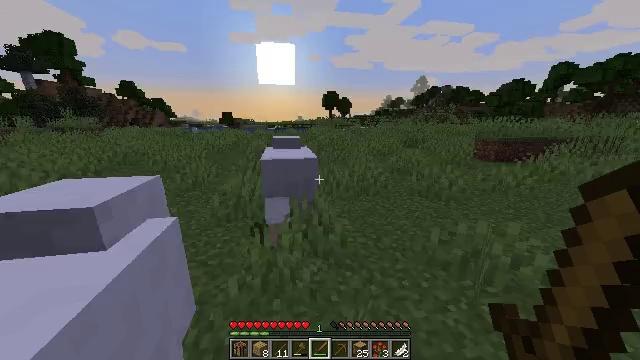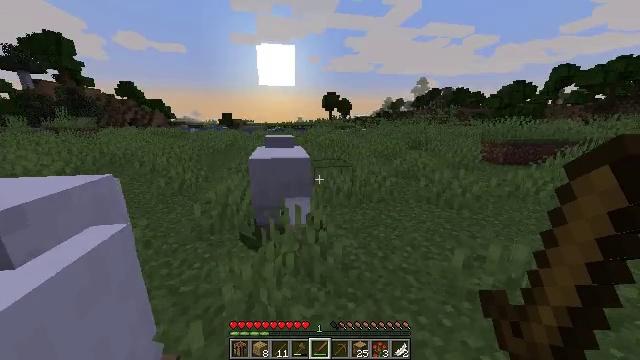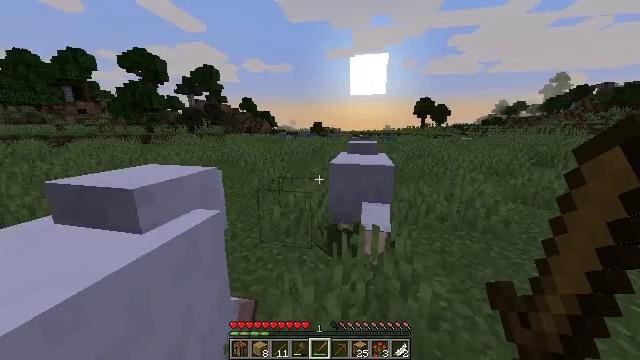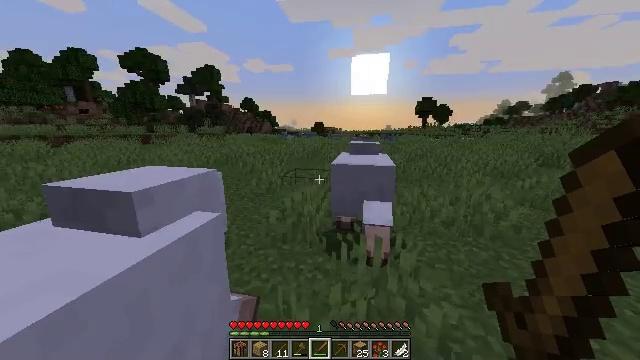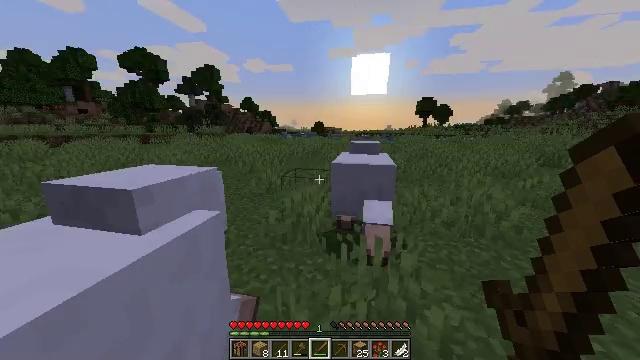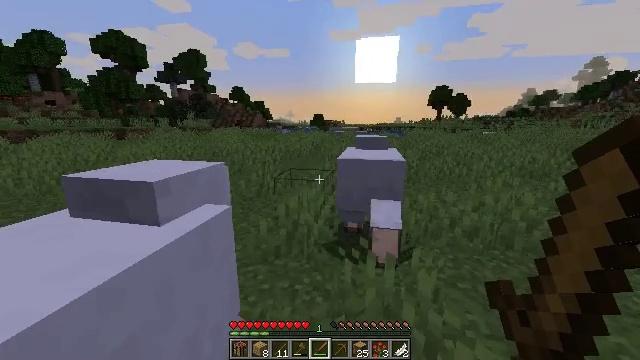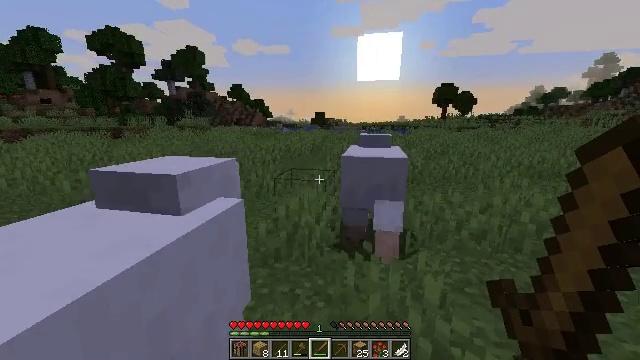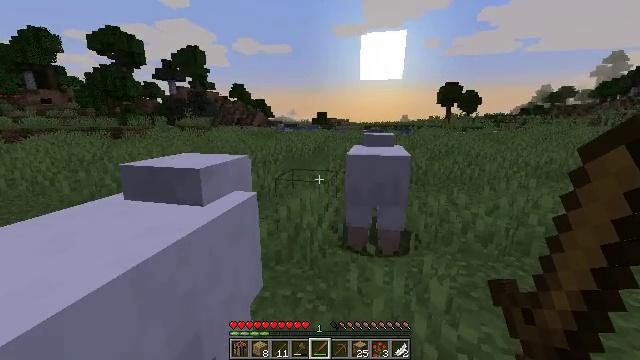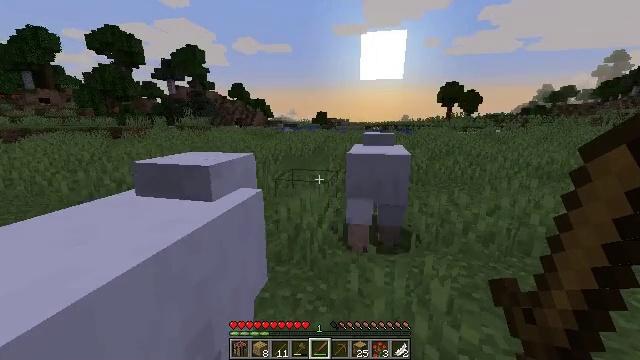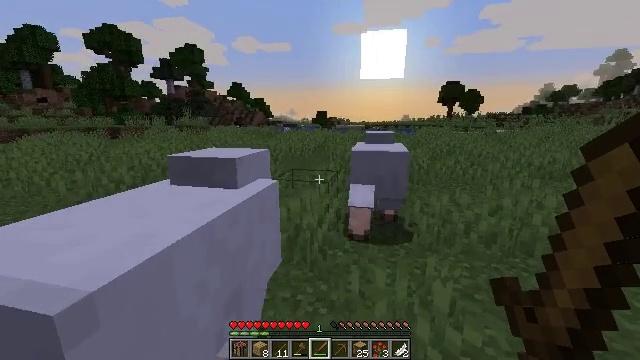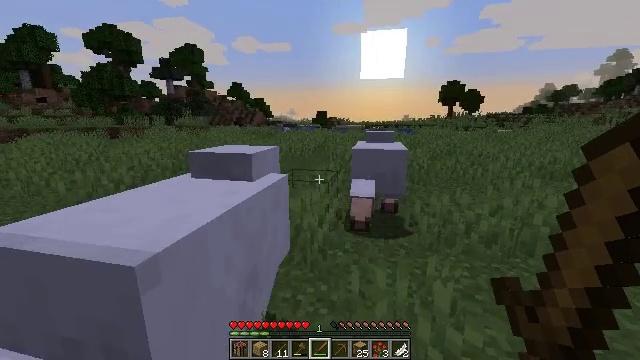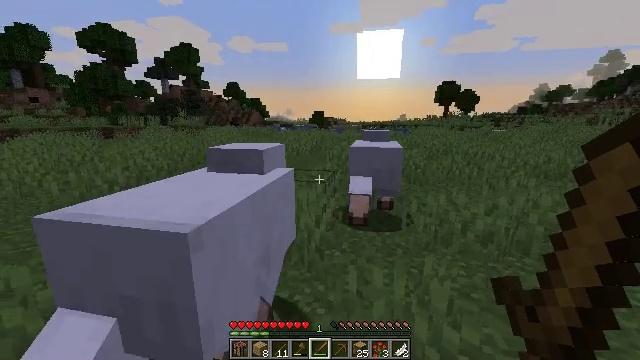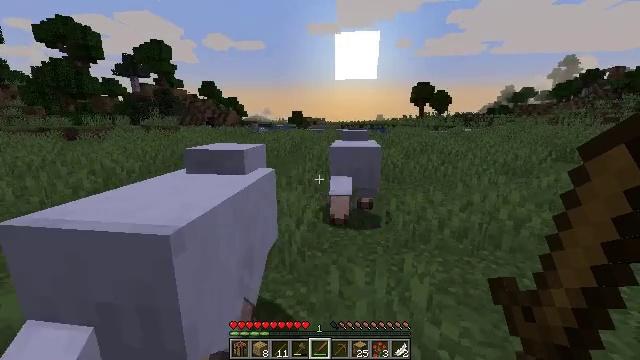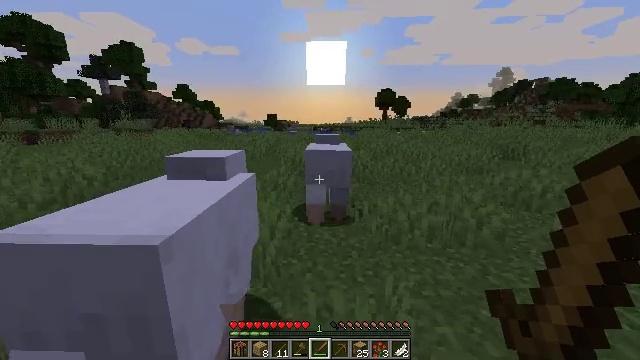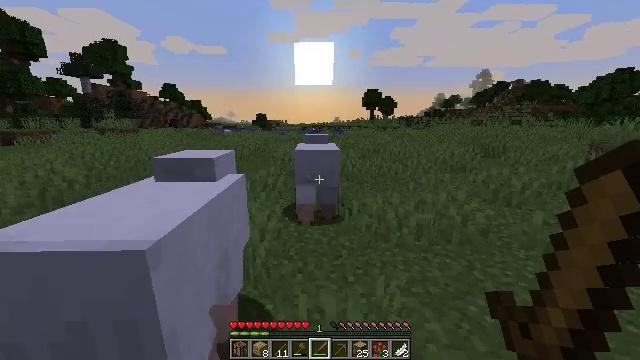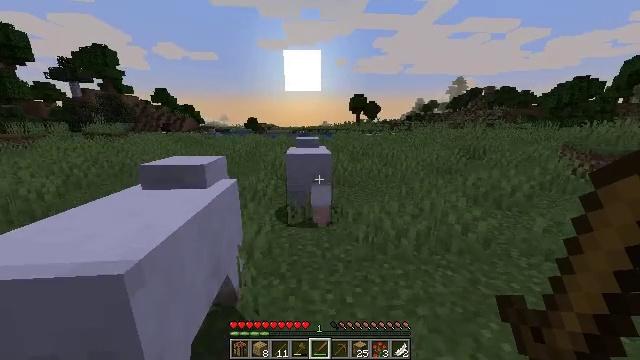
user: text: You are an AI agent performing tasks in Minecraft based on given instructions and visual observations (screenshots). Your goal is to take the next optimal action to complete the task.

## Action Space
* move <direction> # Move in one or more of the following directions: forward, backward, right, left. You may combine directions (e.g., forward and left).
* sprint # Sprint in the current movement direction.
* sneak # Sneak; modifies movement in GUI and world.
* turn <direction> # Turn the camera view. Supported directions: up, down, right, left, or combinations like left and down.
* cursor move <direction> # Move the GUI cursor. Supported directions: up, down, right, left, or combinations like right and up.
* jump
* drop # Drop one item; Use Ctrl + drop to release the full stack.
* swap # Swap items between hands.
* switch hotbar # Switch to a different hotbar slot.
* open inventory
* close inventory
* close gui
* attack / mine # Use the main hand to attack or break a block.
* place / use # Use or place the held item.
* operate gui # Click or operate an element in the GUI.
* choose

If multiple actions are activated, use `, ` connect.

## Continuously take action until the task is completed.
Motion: motion action
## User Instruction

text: Combat the sheep.
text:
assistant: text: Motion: move forward, sprint
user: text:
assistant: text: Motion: move forward, sprint, turn left and up
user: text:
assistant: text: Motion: no_op
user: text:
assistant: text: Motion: no_op
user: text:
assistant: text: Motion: no_op
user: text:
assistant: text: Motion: no_op
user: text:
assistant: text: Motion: no_op
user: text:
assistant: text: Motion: no_op
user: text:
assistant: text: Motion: no_op
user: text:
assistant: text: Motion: no_op
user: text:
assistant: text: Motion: no_op
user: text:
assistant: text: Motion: move forward, sprint, turn right
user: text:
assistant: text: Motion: move forward, sprint, turn right
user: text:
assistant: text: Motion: move forward, sprint, turn right
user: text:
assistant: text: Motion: move forward, sprint, turn right
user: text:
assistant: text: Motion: move forward, sprint
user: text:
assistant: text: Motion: move forward, sprint
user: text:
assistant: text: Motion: move forward, sprint
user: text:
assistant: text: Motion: move forward, sprint
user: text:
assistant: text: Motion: move forward, sprint
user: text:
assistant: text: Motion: move forward, sprint
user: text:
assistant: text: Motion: move forward, sprint
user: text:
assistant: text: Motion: move forward, sprint
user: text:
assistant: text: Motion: move forward, sprint
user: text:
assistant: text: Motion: move forward, sprint
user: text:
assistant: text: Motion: move forward, sprint, turn left
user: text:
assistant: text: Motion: move forward, sprint, turn left
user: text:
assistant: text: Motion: move forward, sprint, turn left
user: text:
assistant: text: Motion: move forward, sprint, turn left
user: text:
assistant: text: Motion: move forward, sprint